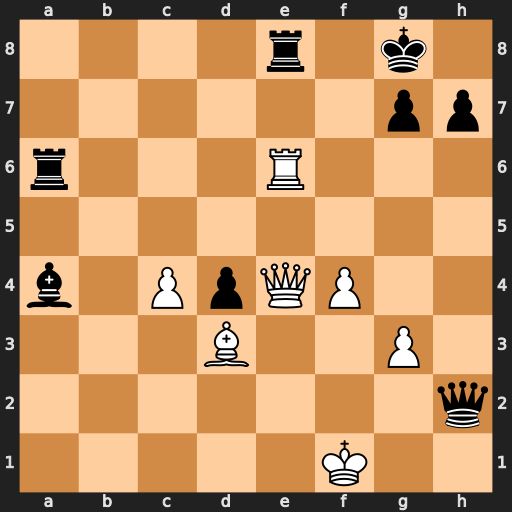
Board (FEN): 4r1k1/6pp/r3R3/8/b1PpQP2/3B2P1/7q/5K2
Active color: w
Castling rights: -
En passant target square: -
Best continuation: Rxe8+ Kf7 Qe7#